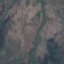
Land use / land cover: HerbaceousVegetation